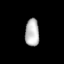
Tissue: lung
Cell type: Endothelial cells
Senescence score: 0.6457
Nuclear area (px): 376
Mean DAPI intensity: 185.75